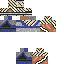
A female skeleton skin with dark skin, wearing brown bald dressed in a blue robe top and brown pants, featuring a closed mouth.